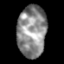
Tissue: lung
Cell type: Epithelial cells
Senescence score: 0.2066
Nuclear area (px): 1460
Mean DAPI intensity: 139.866